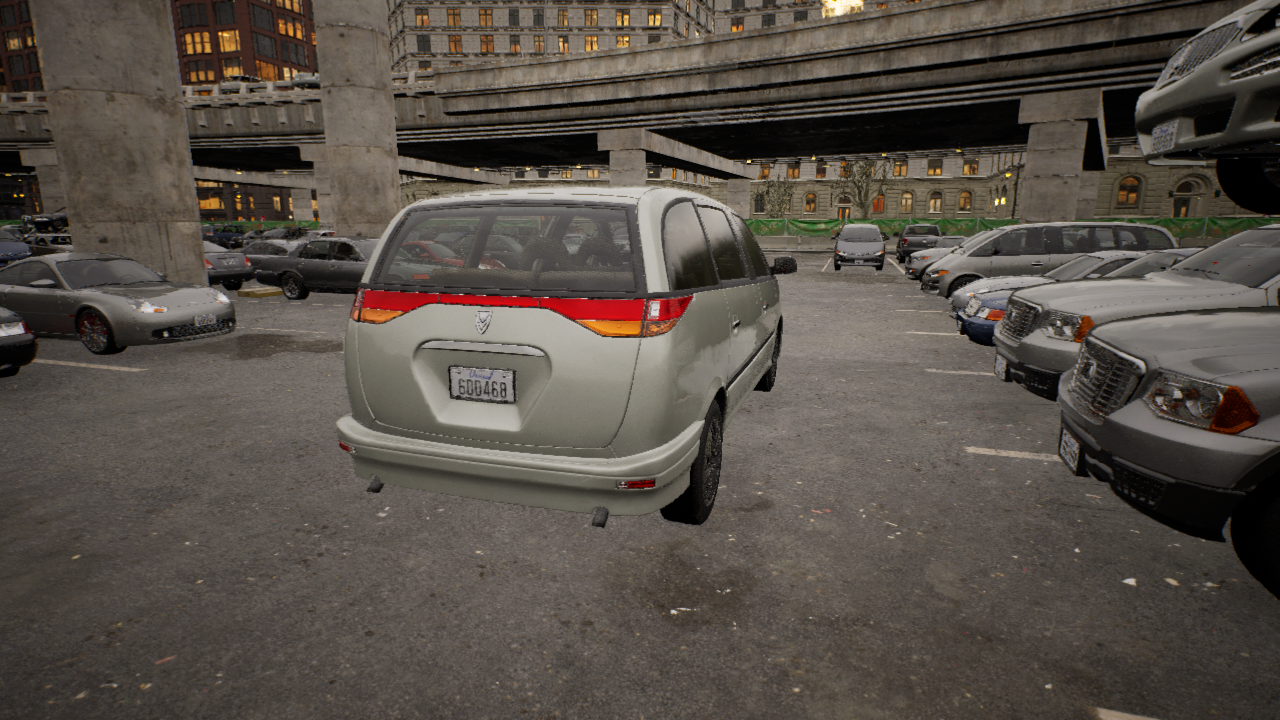
Venue: arterial
Lighting: golden hour
Vehicle rig: minivan